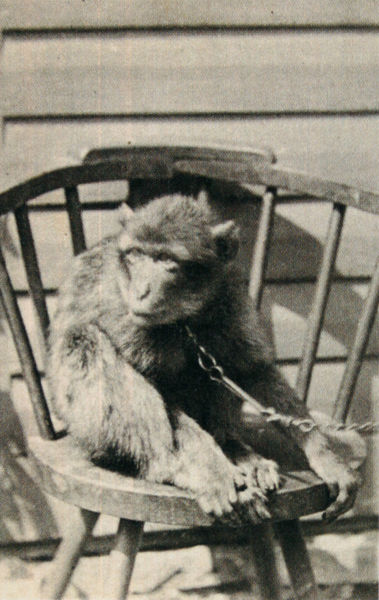
Titel: Fotografie eines Rhesusaffen (?)
Standort: Nürnberg
Institution: Germanisches Nationalmuseum
Schlagwörter: fuß, hand, schatten, sitzen, braun, finger, holz, licht, mund, nase, schwarz, stuhl, weiss, blick, gebäude, tier, hochformat, wand, augen, hütte, sonne, haare, sitzend, ohren, traurig, affe, fell, füße, kauern, lehne, sitz, halsband, leine, kette, klein, amerika, unglück, chair, hands, white, black, collar, hair, nose, seat, sitting, wall, sitzt, pfoten, wooden, zehen, foto, fotografie, photographie, penis, haustier, schwarz-weiß, gefangen, greifen, zirkus, photo, wood, stäbe, sad, schnauze, maul, young, sun, eyes, feet, usa, holzwand, black and white, shadow, fur, leash, menschlich, rope, outside, schimpanse, arms, ears, watching, äffchen, animal, pavian, monkey, mitleid, staring, angekettet, armer, pet, waiting, achtung, photograph, photography, ängstlich, stühl, gabriel von max, tierquälerei, friend, sadness, chain, s, 1950, rhesusaffe, chimpanzee, chained, nails, locked, shingles, primate, sadnes, compainion, 'outdoors, baboon